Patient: sex M, age 47
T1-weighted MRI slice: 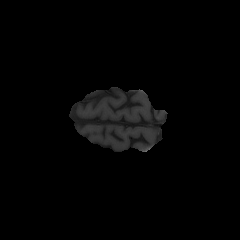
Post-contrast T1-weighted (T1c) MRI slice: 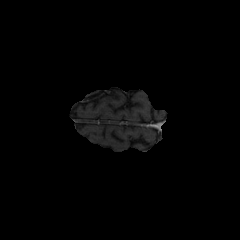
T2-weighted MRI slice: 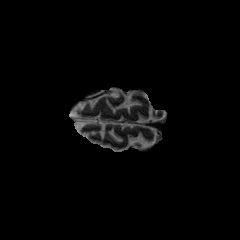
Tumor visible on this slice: no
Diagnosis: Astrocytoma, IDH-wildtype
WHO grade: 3